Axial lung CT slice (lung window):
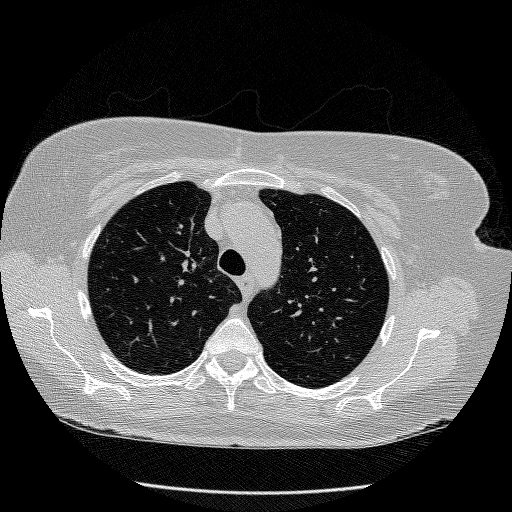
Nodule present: no